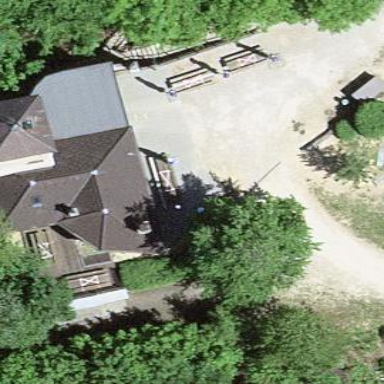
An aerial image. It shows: Kiosk building.